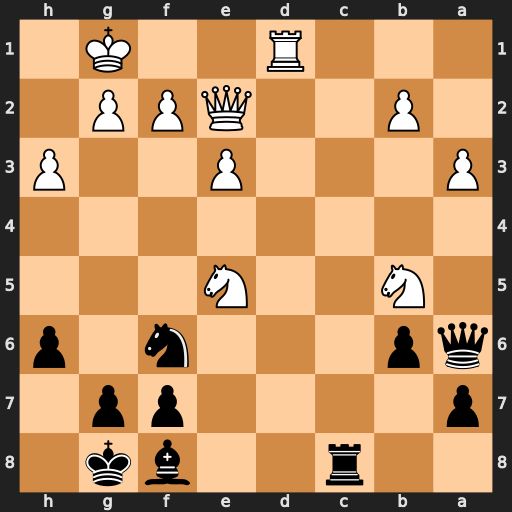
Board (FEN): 2r2bk1/p4pp1/qp3n1p/1N2N3/8/P3P2P/1P2QPP1/3R2K1
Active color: b
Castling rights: -
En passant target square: -
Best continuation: Rc5 Nd4 Qxe2 Nxe2 Rxe5